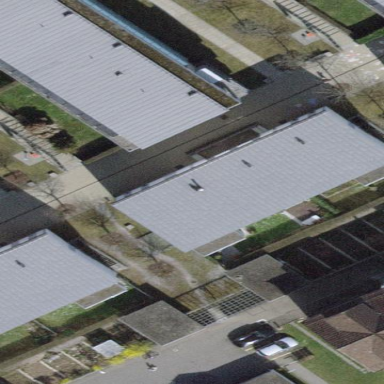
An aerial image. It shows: Skillion-roofed apartments building.